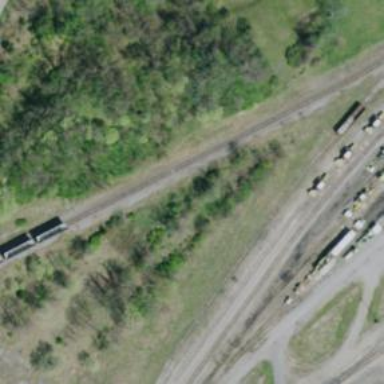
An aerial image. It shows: Railway siding for service.